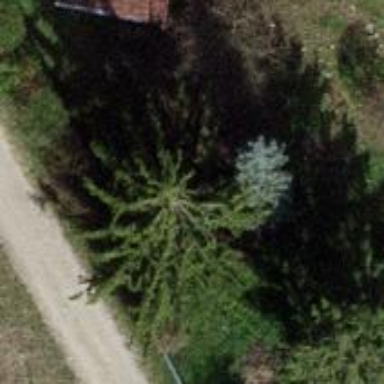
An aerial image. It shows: Evergreen needle-leaved tree.